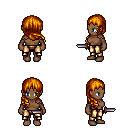
a pixel art fantasy rpg character, female body template, human, dark skin, leather shoulder armor, gold greaves, dark blonde right-swept hairstyle, dagger, four views (front, back, left, right), 2x2 character sprite sheet, small pixel art, hard edges, no anti-aliasing